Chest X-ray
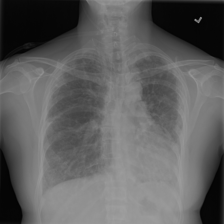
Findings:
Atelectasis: negative
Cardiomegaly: negative
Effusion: negative
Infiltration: negative
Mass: negative
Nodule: negative
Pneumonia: negative
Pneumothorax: negative
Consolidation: negative
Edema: negative
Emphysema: negative
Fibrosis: negative
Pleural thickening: negative
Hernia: negative